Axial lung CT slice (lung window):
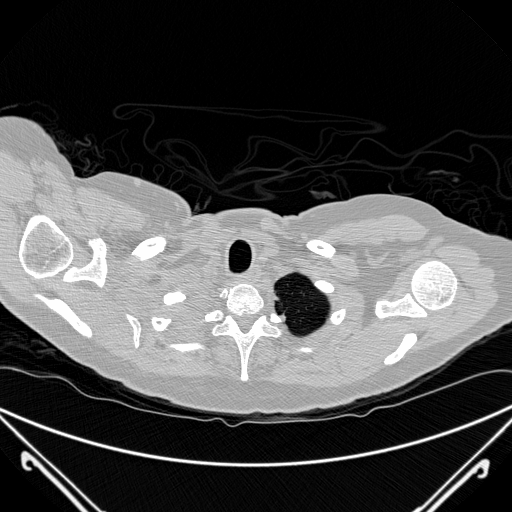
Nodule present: no